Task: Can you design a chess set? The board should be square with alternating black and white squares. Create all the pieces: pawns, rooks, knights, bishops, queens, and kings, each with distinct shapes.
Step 1197:
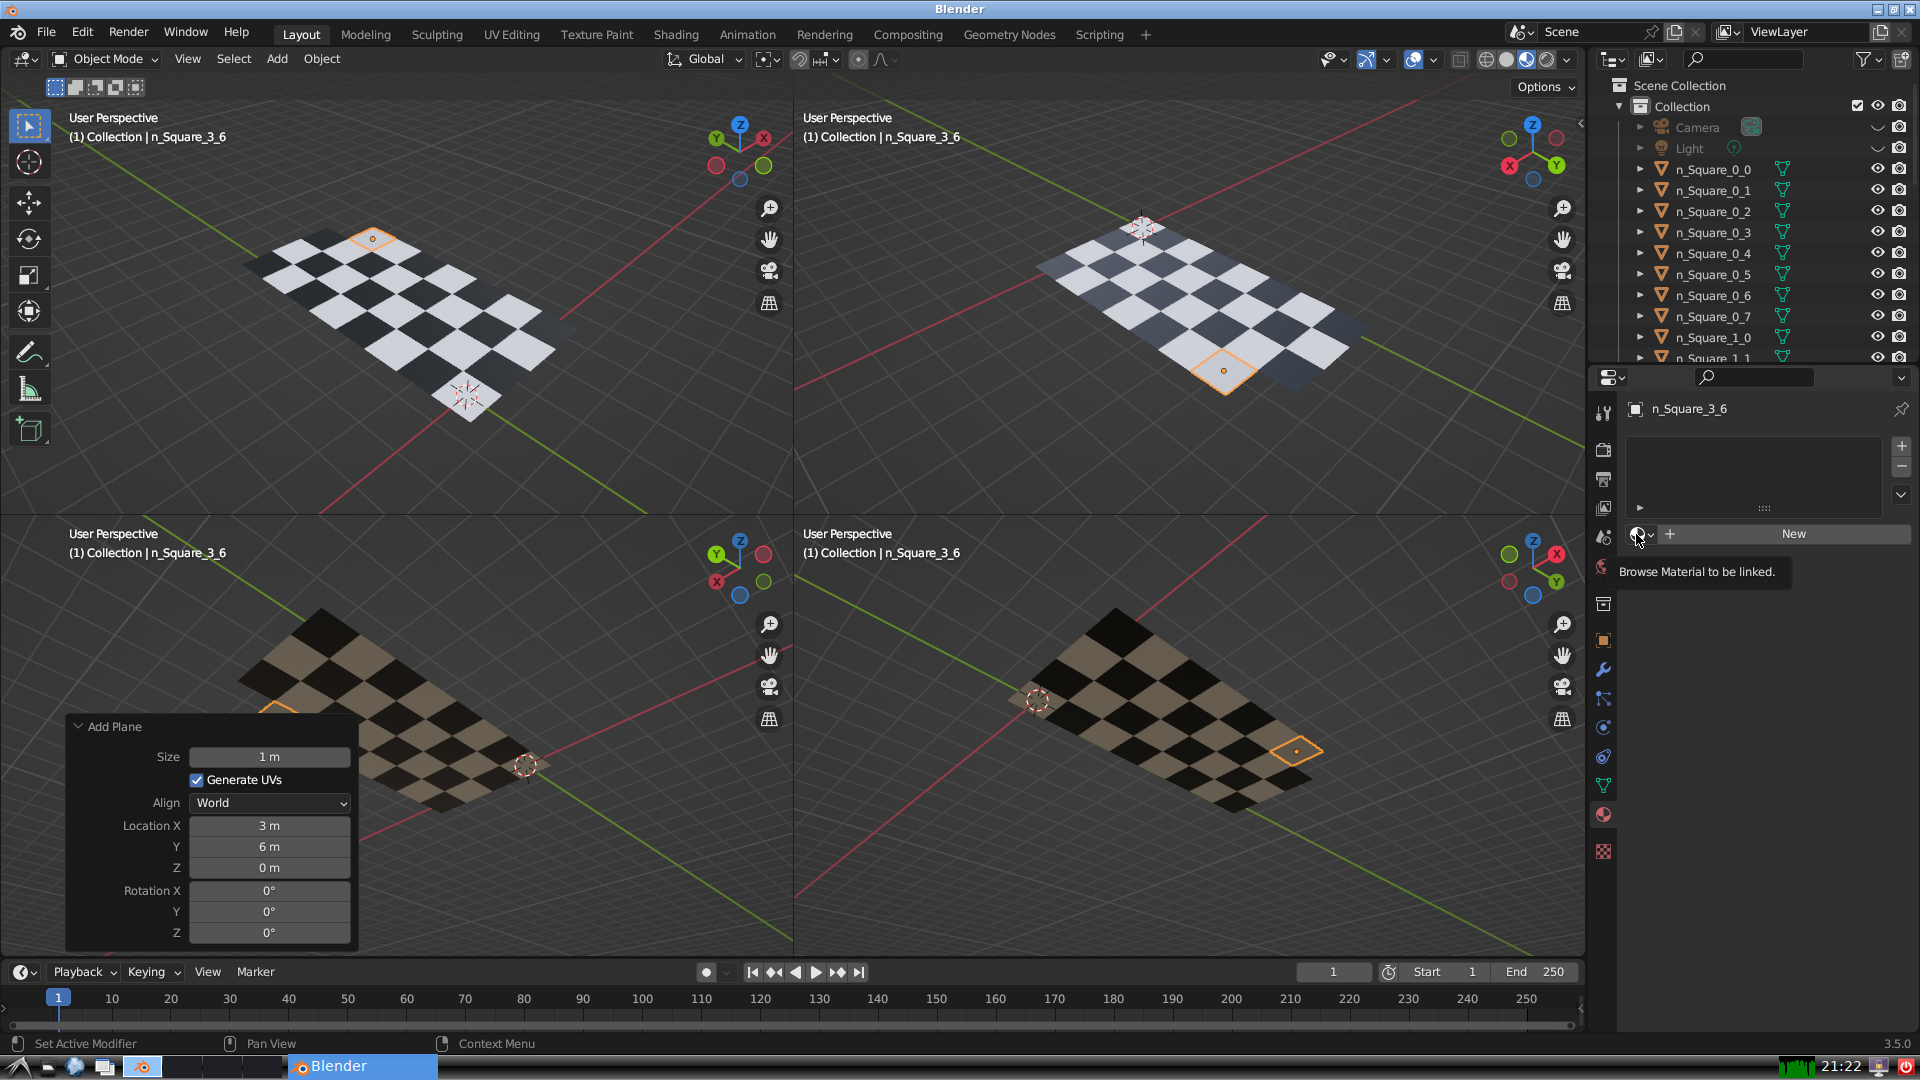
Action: click: no